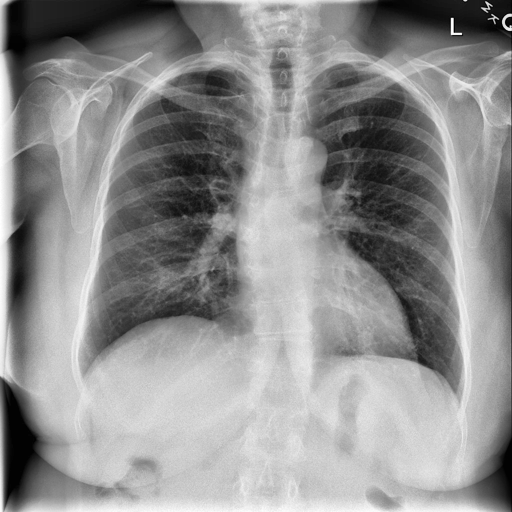
Finding: NORMAL